Question: My TableView Have 2 Sections , In Section 0 Have only 1 Row I make 'UITextField' in this, I want to edit in 'UITextfield' (section0,row0)
but don't want to tab for select row (section0,row0)
I use 'UITapGestureRecognizer' this Problem can Fixed
'''
- (UITableViewCell *)tableView:(UITableView *)tableView
cellForRowAtIndexPath:(NSIndexPath *)indexPath {
...
if(indexPath.section == 0) {
UITapGestureRecognizer *tapRecognizer =
[[UITapGestureRecognizer alloc]initWithTarget:self
action:@selector(didTapAnywhere:)];
[cell.contentView addGestureRecognizer:tapRecognizer];
}
...
}
'''
But when I scroll the table and click in section 1 in Row 3,row6,row9,... it cannot tab to call 'didSelectRowAtIndexPath' function.
When I comment out '//UITapGestureRecognizer' section 1 in Row 3,row6,row9,... can select but Section 0 row 0 Can select too (I don't want).
I think this problem about draw 'cellForRowAtIndexpath' when scroll, but I don't know way to solve this problem.
thank you
Picture sample problem:

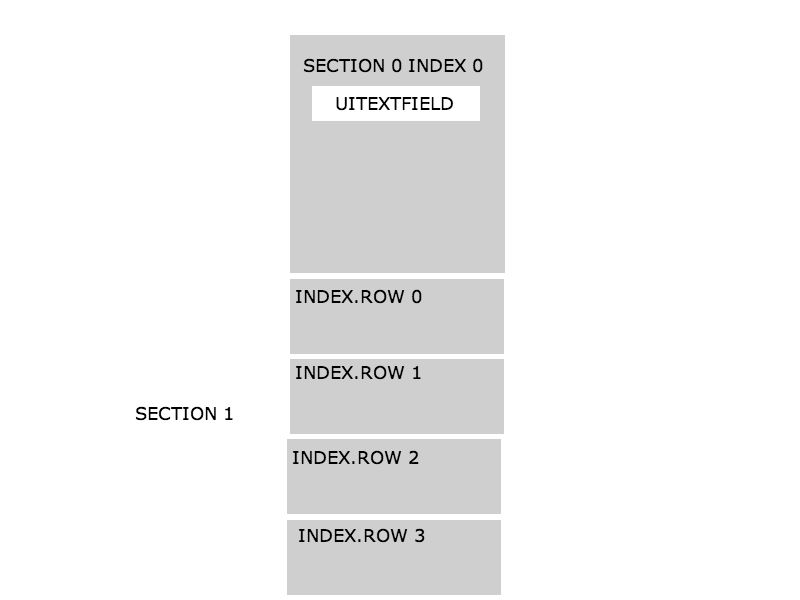
Answer: If you want just edit but don't want to tab for select row (section0,row0) you don't need add tapRecognizer to do it.
You better do
'''
- (void)tableView:(UITableView *)tableView didSelectRowAtIndexPath:(NSIndexPath *)indexPath
{
if (indexPath.section == 0 && indexPath.row == 0) {
[self.view endEditing:YES];
return;
}
// an other section and row code
}
'''
If you want to not change cell color when tap at cell
'''
- (UITableViewCell *)tableView:(UITableView *)tableView cellForRowAtIndexPath:(NSIndexPath *)indexPath
{
// code init cell here
if (indexPath.section == 0 && indexPath.row == 0) {
cell.selectionStyle = UITableViewCellSelectionStyleNone;
}
else {
cell.selectionStyle = UITableViewCellSelectionStyleDefault;
}
}
'''